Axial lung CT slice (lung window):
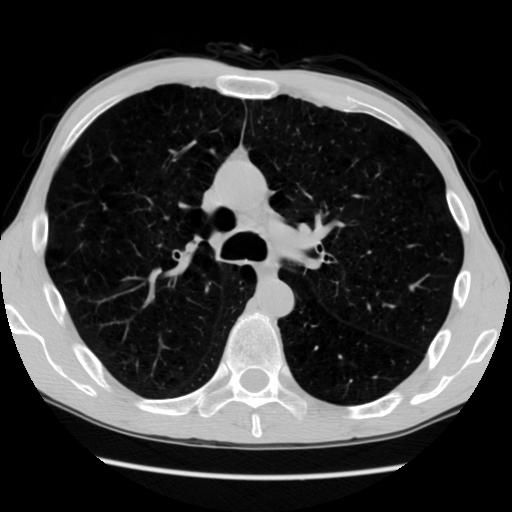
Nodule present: no